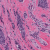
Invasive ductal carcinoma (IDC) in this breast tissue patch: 0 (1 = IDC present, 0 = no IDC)